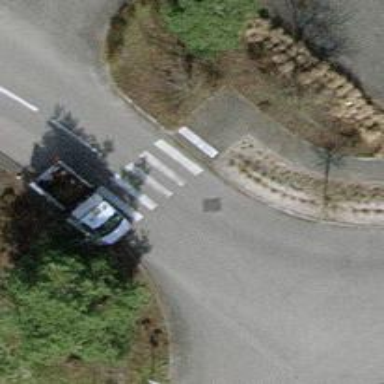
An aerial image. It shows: Marked road crossing.